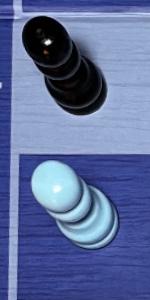
Label: Pawn_White